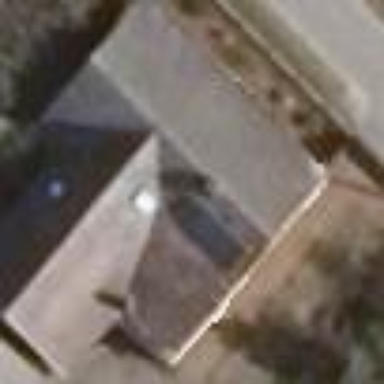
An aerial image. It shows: Detached building with gabled roof.